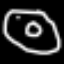
Label: donut